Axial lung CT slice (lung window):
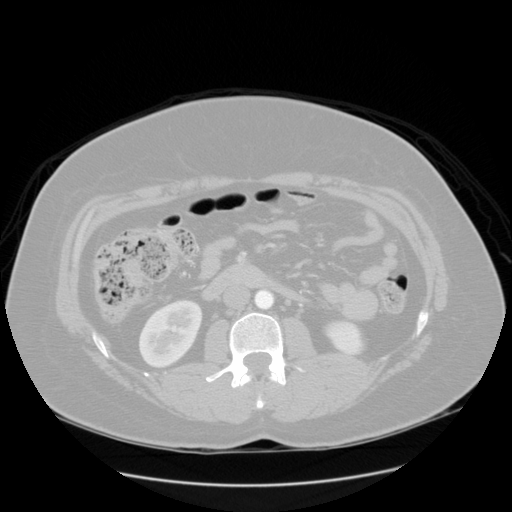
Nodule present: no